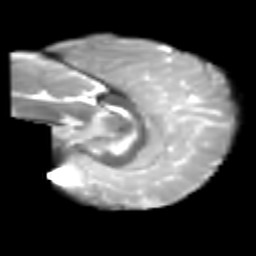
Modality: T2w
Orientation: sagittal
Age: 6
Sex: male
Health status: healthy